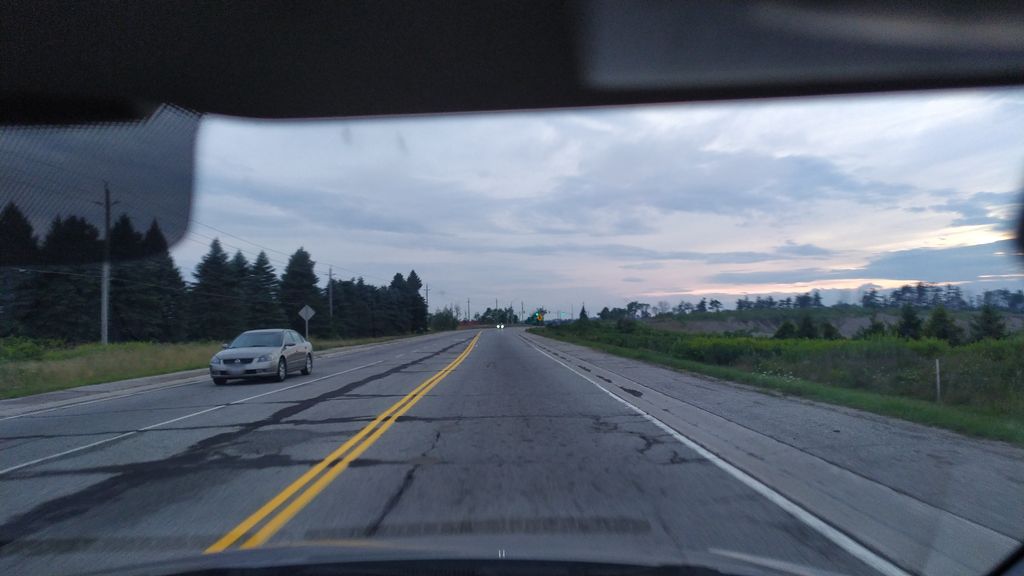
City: kitchener-waterloo